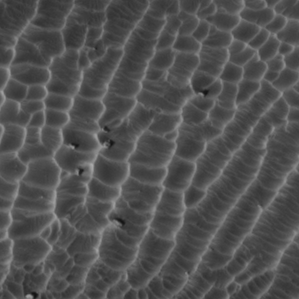
Label: non_frost